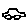
Label: car